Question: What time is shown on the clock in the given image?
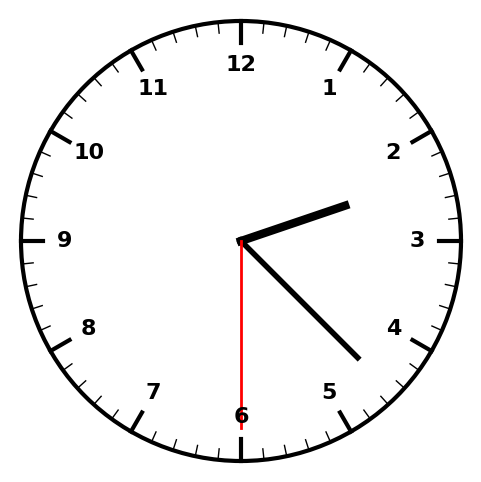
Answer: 02:22:30